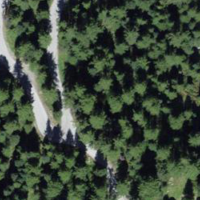
EUNIS habitat code: 43
Species observed at this site:
Gymnadenia rhellicani
Chiasmia clathrata